Question: >
<URL>
I'm building a <URL>, and am trying to figure out how to programmatically generate the appID from the package contents.
The appID is a 32-byte string consisting of lower-case letters, like these:

According to the <URL>, the appID is "generated based on a hash of the extension's public key," and is used to uniquely identify an extension.
Since I'd like to be able to package an extension without using the Chrome GUI, and the public key is already included in the package contents, can anyone tell me how these are generated?
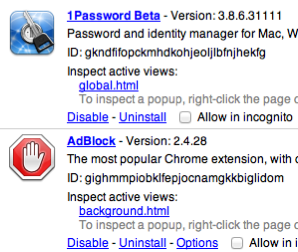
Answer: It is SHA256 of the public key encoded into string in a special way:
<URL>
<URL>